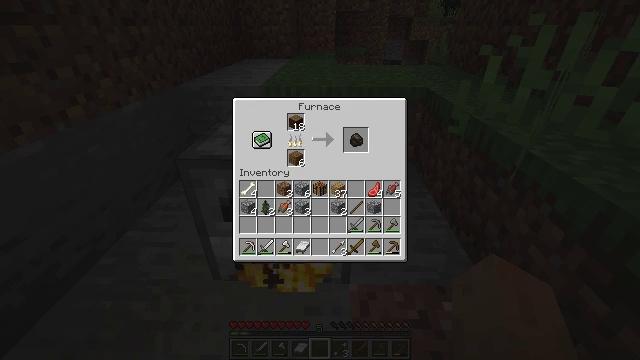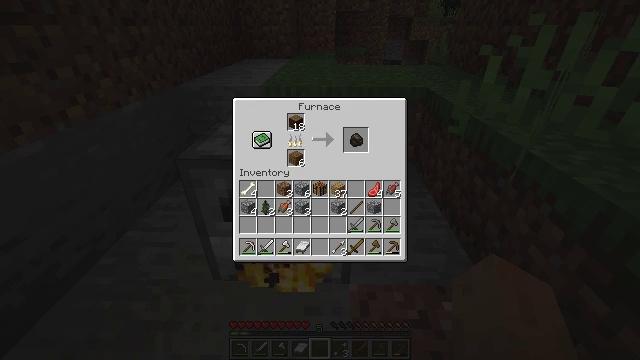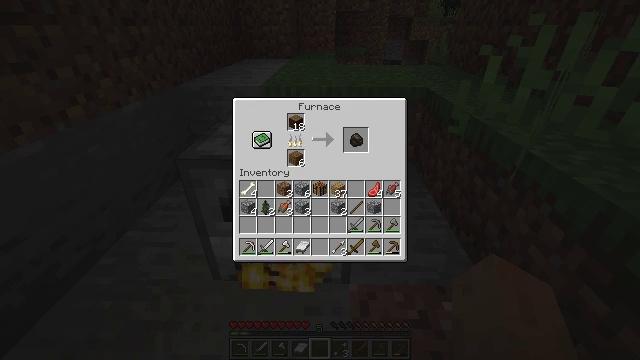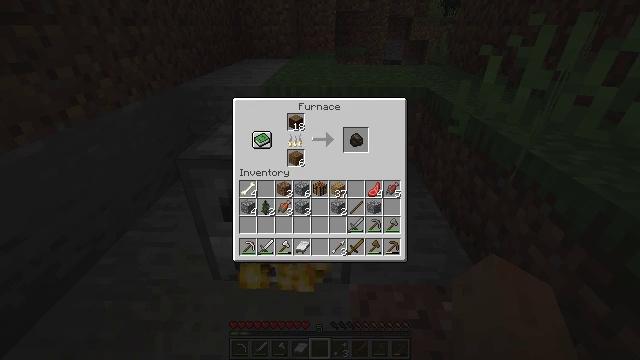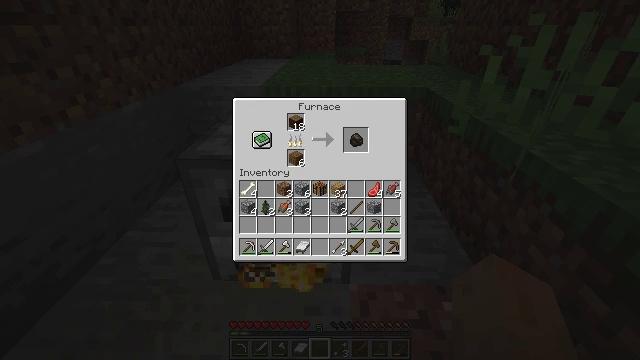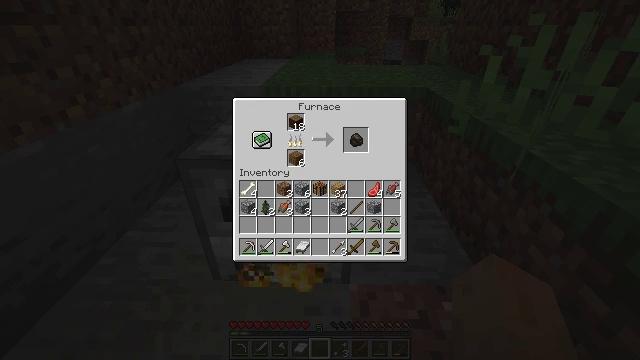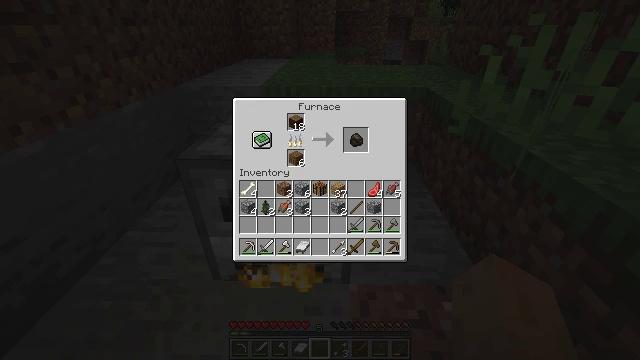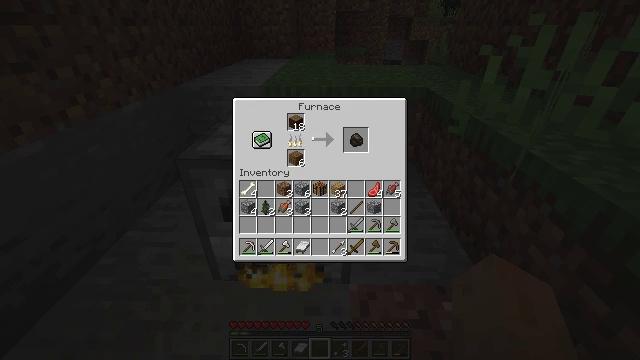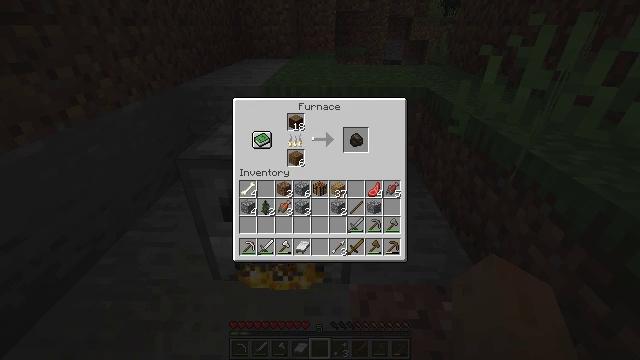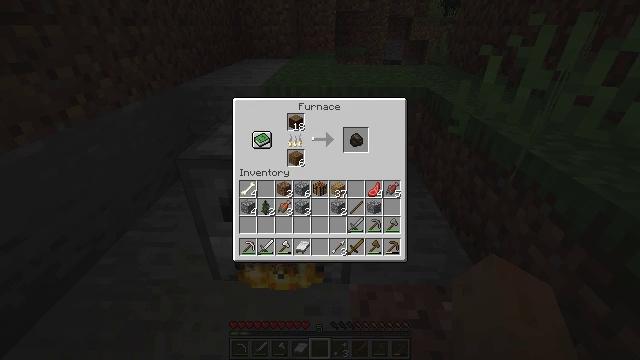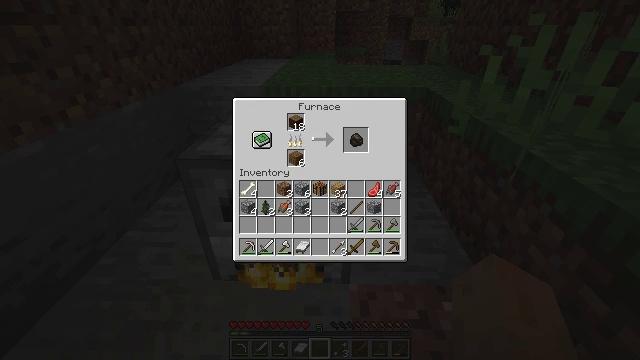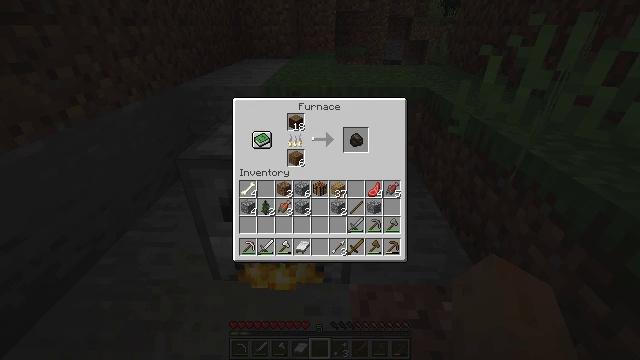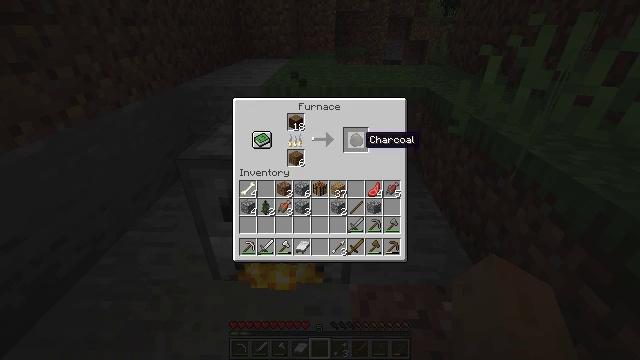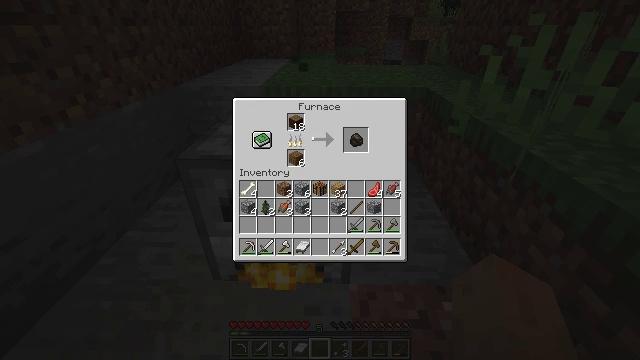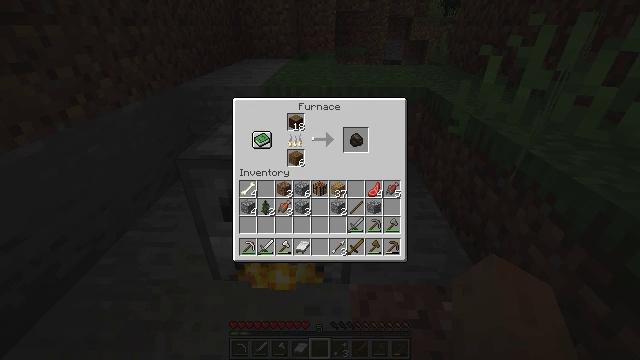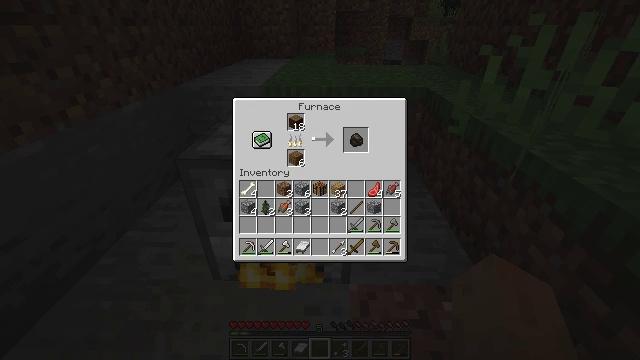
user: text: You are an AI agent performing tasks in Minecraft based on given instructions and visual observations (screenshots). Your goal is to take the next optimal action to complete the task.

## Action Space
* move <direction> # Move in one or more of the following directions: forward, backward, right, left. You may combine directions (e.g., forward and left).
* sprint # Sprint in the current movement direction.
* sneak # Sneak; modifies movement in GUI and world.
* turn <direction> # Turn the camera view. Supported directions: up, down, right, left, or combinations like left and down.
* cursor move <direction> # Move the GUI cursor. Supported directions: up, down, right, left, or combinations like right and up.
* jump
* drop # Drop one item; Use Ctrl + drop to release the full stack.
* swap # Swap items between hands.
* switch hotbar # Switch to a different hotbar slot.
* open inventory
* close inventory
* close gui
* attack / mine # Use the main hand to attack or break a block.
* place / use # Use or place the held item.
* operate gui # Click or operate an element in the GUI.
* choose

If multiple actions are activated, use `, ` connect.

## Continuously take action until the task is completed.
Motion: motion action
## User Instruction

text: Use logs and furnace to produce charcoal.
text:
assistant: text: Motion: no_op
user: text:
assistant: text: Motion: no_op
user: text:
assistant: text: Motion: no_op
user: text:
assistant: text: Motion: no_op
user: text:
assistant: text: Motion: no_op
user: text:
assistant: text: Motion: no_op
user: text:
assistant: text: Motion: no_op
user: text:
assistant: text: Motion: no_op
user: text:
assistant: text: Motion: no_op
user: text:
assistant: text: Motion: no_op
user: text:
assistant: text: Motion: no_op
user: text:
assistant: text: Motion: cursor move right
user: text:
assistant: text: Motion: cursor move right and down
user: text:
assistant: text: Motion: no_op
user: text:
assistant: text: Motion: no_op
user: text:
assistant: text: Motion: cursor move left and up
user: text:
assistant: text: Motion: cursor move left and up
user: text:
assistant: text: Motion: no_op
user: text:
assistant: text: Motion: no_op
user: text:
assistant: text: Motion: no_op
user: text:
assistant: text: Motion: no_op
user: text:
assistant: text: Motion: no_op
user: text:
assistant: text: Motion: no_op
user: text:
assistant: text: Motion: no_op
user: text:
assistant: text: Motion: no_op
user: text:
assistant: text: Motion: no_op
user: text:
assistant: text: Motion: no_op
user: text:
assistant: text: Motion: no_op
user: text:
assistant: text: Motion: no_op
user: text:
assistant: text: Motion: no_op